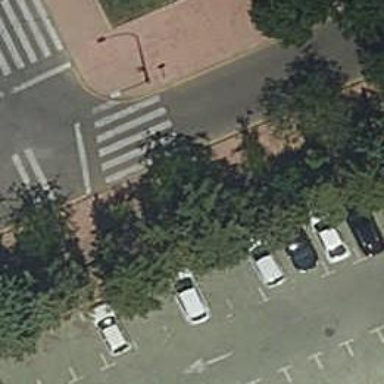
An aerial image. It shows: Uncontrolled zebra crossing on the road.